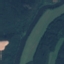
Land use / land cover: River